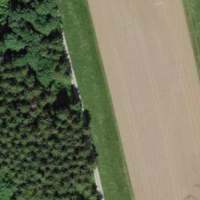
EUNIS habitat code: 52
Species observed at this site:
Cornus sanguinea